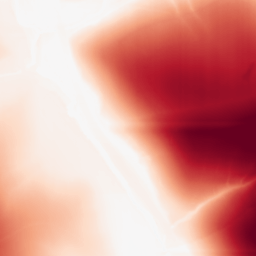
Category: morphological
Decomposition family: rolling_ball
Decomposition parameters: radius: 200
Upsampling method: quadratic
Upsampling parameters: scale: 2
Upsampling scale: 2